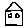
Label: house